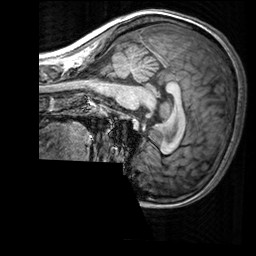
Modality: T1w
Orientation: sagittal
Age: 26
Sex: female
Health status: healthy
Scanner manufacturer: siemens
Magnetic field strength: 3 T
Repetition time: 2.3 s
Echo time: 0.00303 s